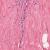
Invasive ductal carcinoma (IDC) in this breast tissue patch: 0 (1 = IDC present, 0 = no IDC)